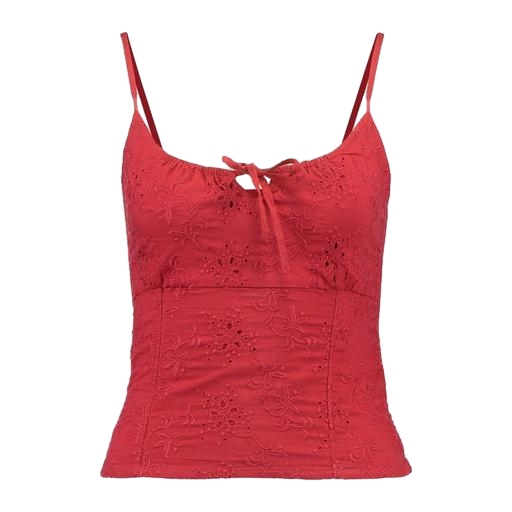
red marla eyelet peplum blouse drawstring sides, red pucker lace notch cami, red jala eyelet lace top, white background